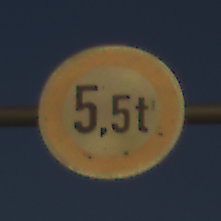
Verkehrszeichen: TatsaechlicheMasse
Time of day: SunriseSunset
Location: Outdoor (Nature)
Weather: Clear
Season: NotSpecified
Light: Natural